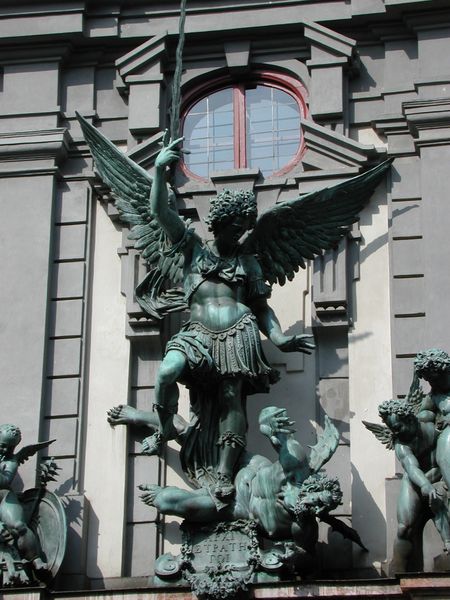
Titel: Hl. Michael als Sieger über Luzifer
Künstler: Hans Reichle
Standort: Augsburg, Zeughaus (EU - D - B)
Schlagwörter: flügel, schatten, grün, fenster, glas, rot, tuch, rock, bart, barock, böse, federn, kirche, figur, locken, rund, engel, skulptur, statue, schrift, fassade, mauer, figuren, tafel, detail, nabel, sandalen, bronze, plastik, foto, fugen, schild, münchen, kupfer, schwert, text, kathedrale, portal, gut, teufel, sturz, schwingen, grünlich, opfer, putten, erzengel, luzifer, michael, bronzeplastik, augsburg, hamburg, ochsenauge, zeughaus, patina, sankt, grünspan, besiegen, sprenggiebel, sprosse, st. michael, feuerschwert, fassadenskulptur, fassadenfigur, heiliger michael, pattina, lizifer